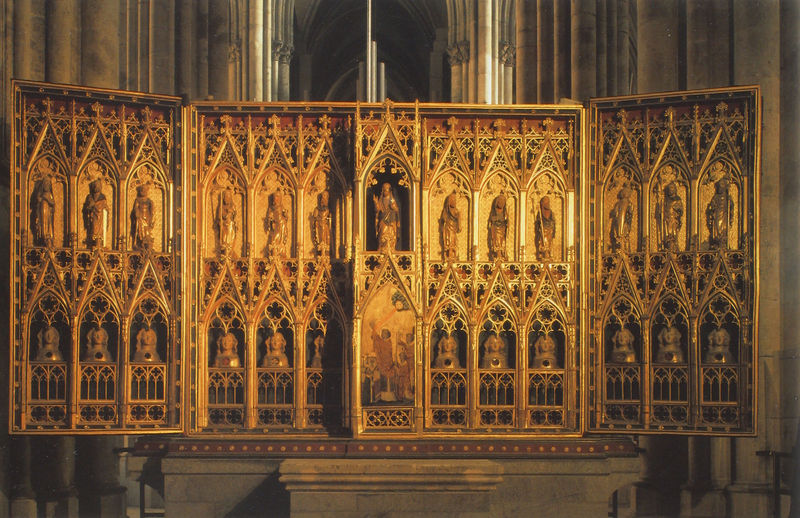
Titel: Retabel aus St. Klara zu Köln
Standort: Köln, Dom (EU - D - NRW)
Schlagwörter: schatten, holz, köpfe, licht, figur, gold, gotik, figuren, foto, altar, schnitzerei, gotisch, spitzbogen, christus, priester, kapelle, heilige, maria, schrein, tryptichon, flügelaltar, heolige, tarragona